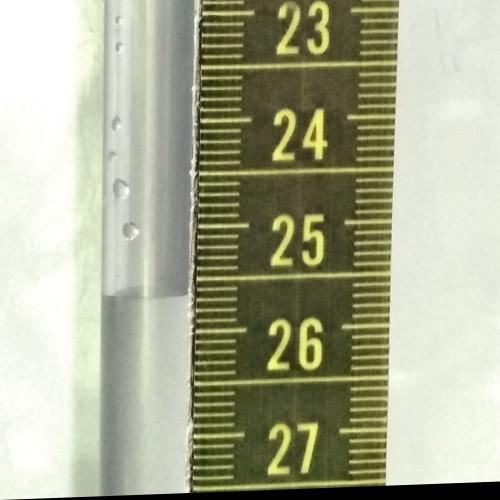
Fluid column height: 25.7 cm